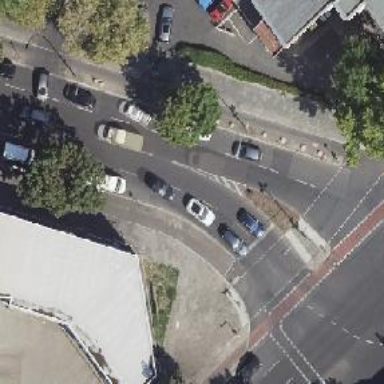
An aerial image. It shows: Road with traffic signals.